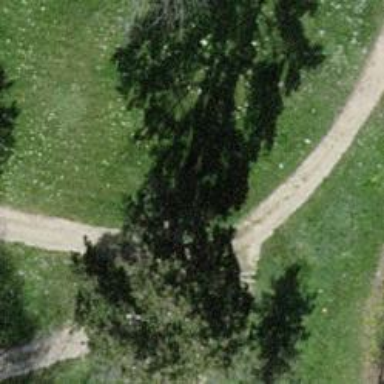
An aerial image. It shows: Evergreen needle-leaved tree.